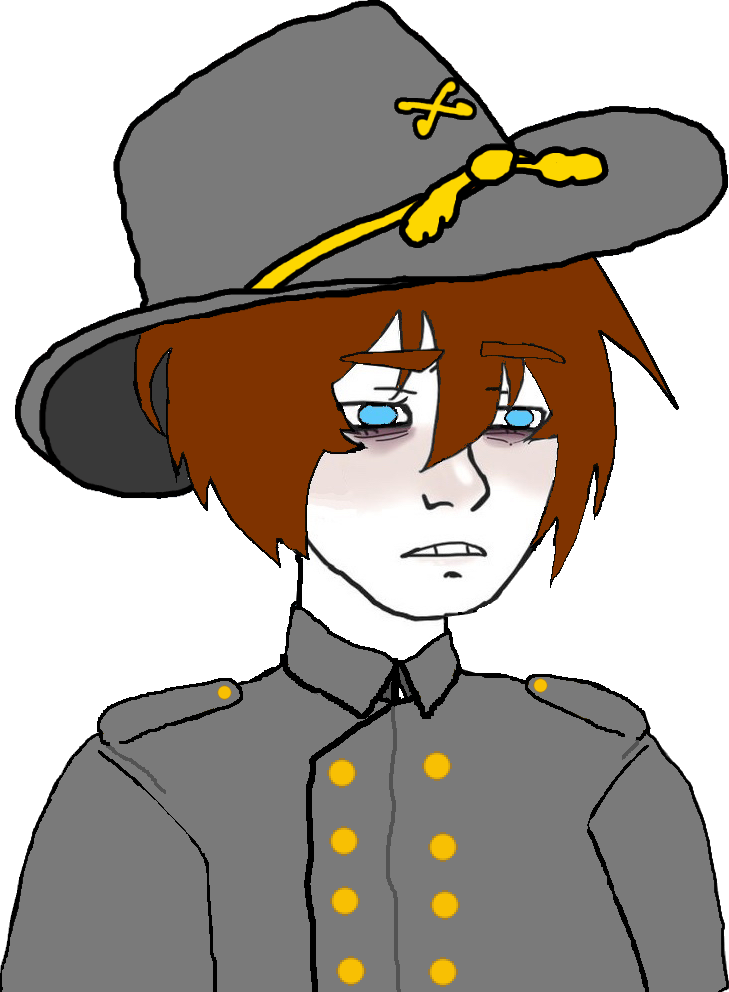
Label: 5_Twinkjak